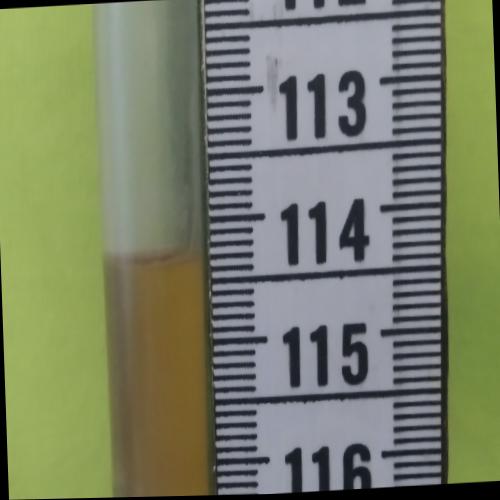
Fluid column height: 114.3 cm